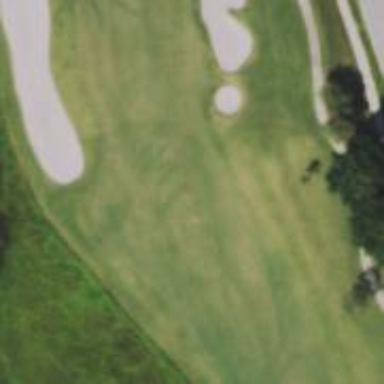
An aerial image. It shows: Golf hole.